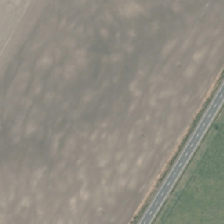
Land cover: shortrotation_cropland